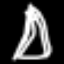
Label: The Eiffel Tower